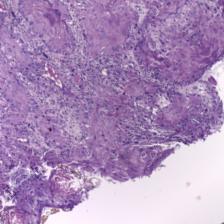
Diagnosis: OSCC